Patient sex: F
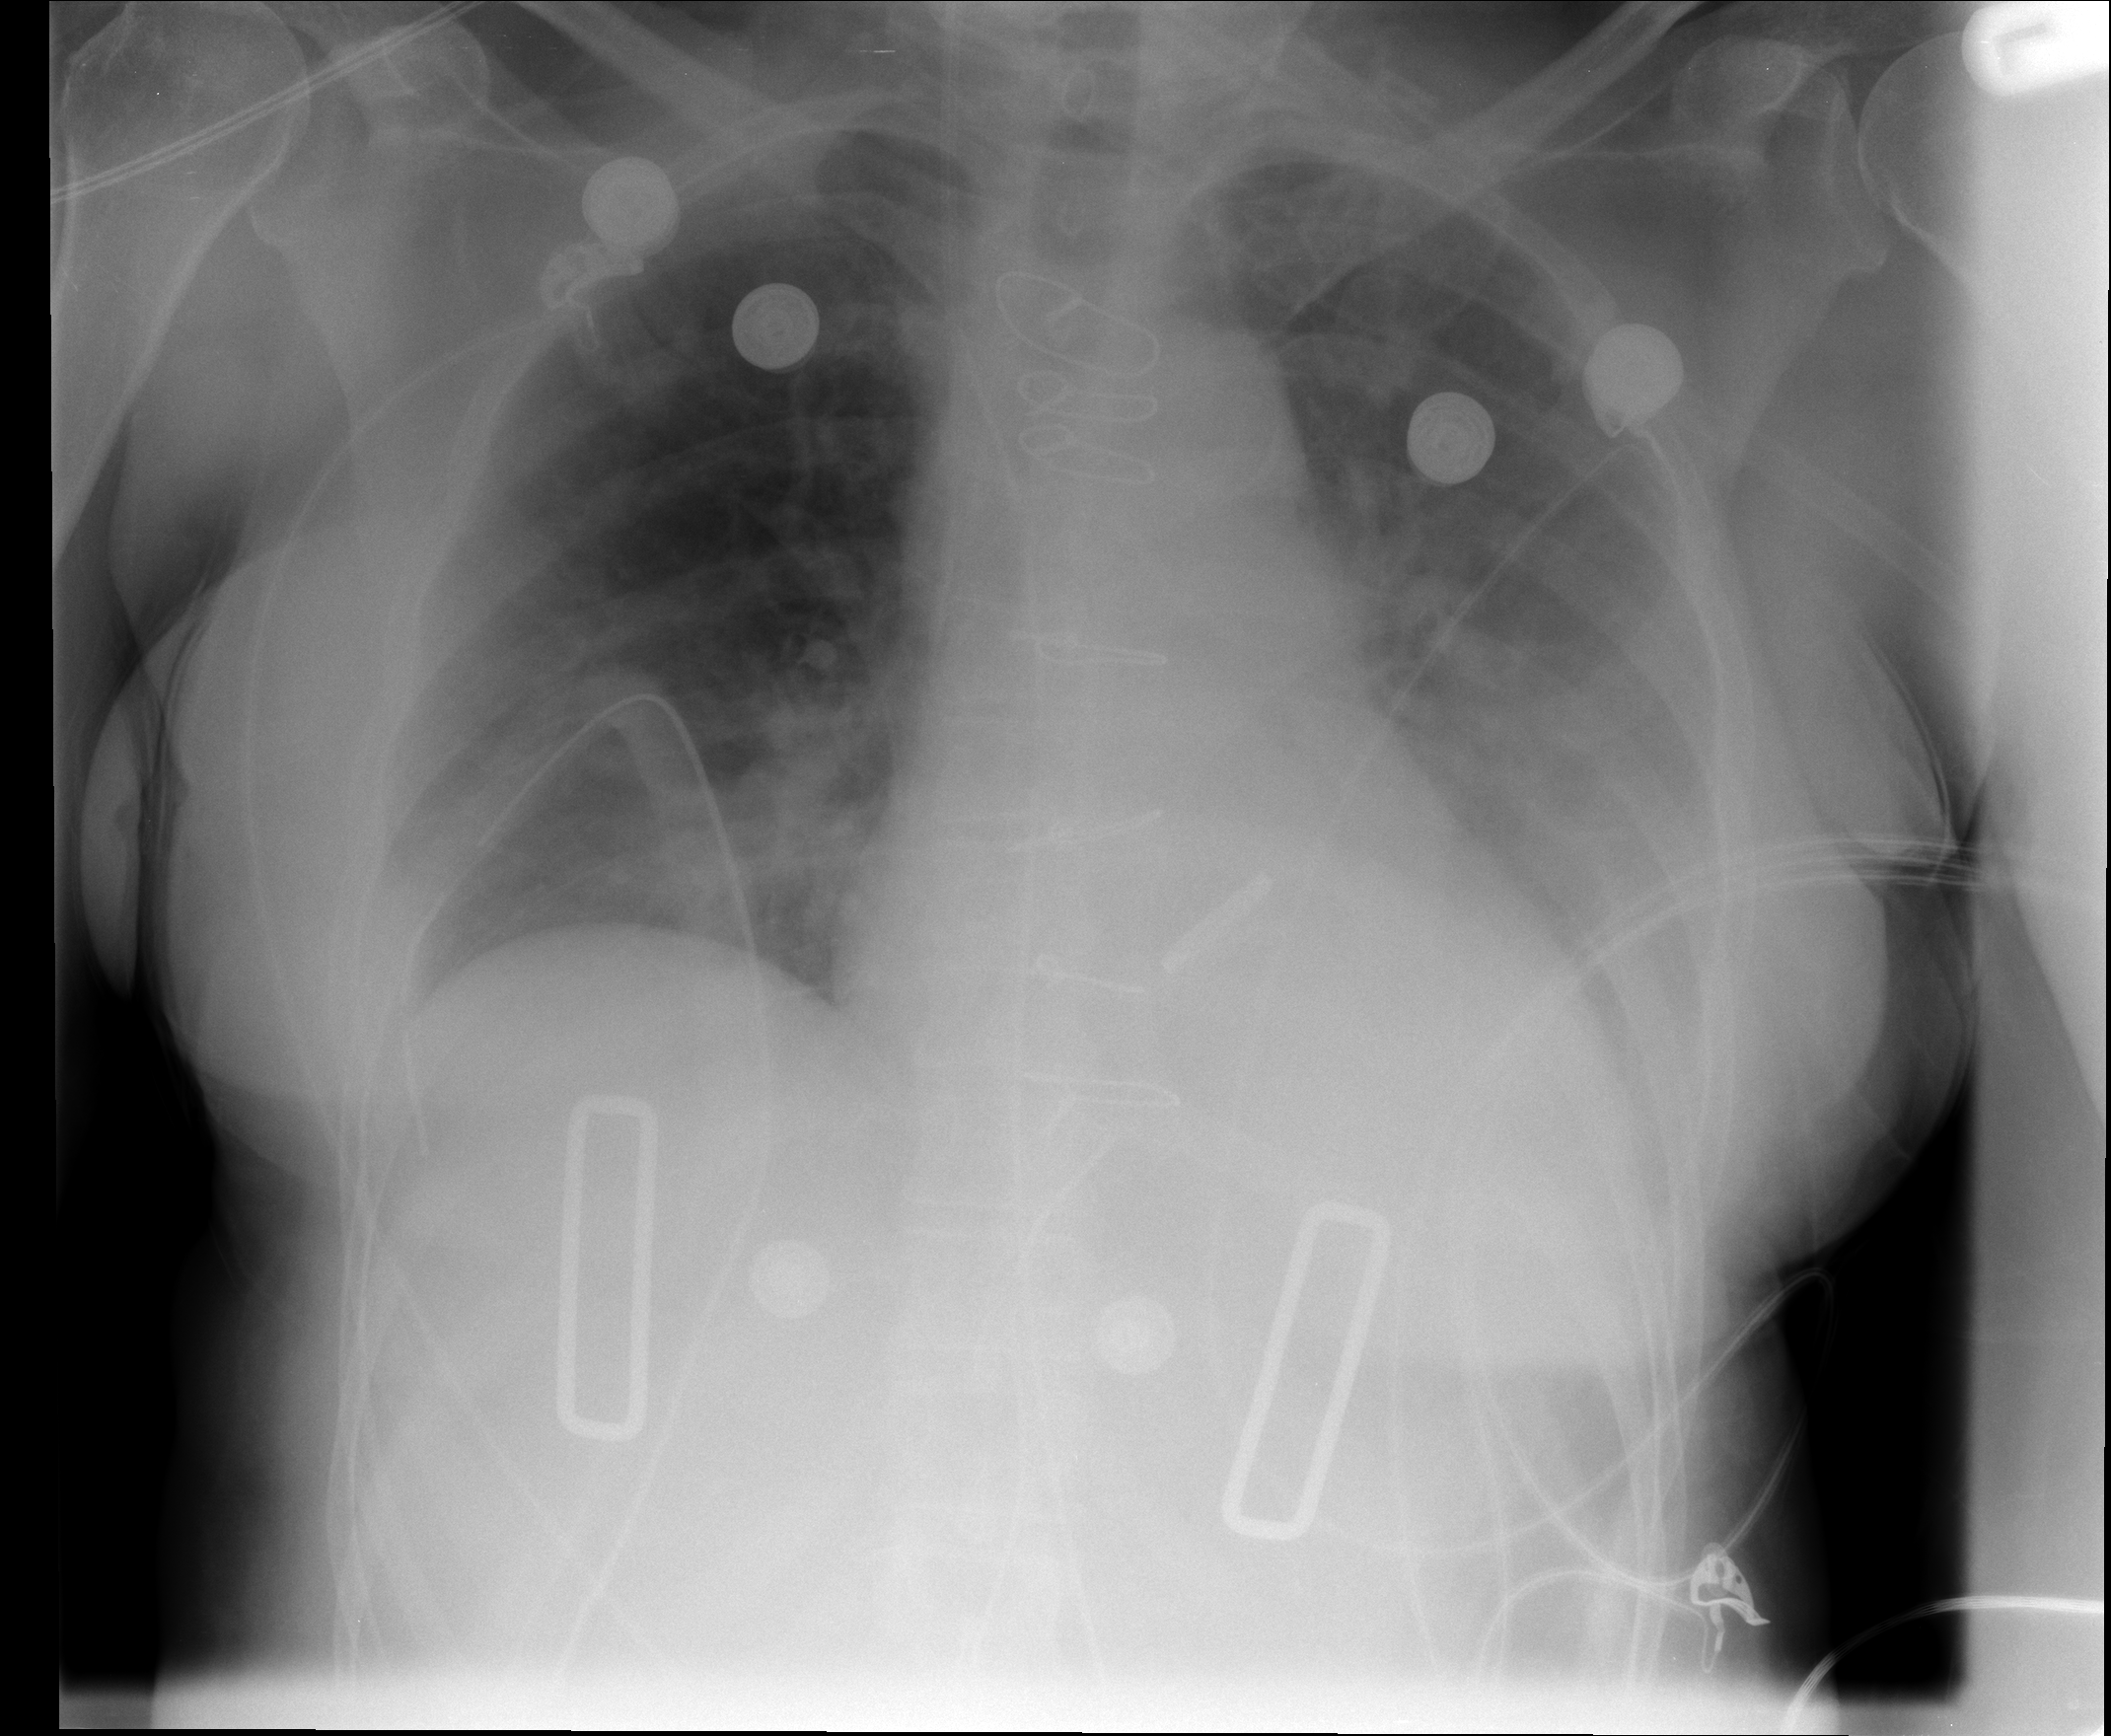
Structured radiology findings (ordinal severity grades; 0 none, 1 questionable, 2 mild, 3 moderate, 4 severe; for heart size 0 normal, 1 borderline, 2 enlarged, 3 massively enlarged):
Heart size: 0
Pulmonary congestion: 2
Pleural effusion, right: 0
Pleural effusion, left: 2
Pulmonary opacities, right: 1
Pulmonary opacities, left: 1
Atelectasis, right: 0
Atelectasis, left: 2